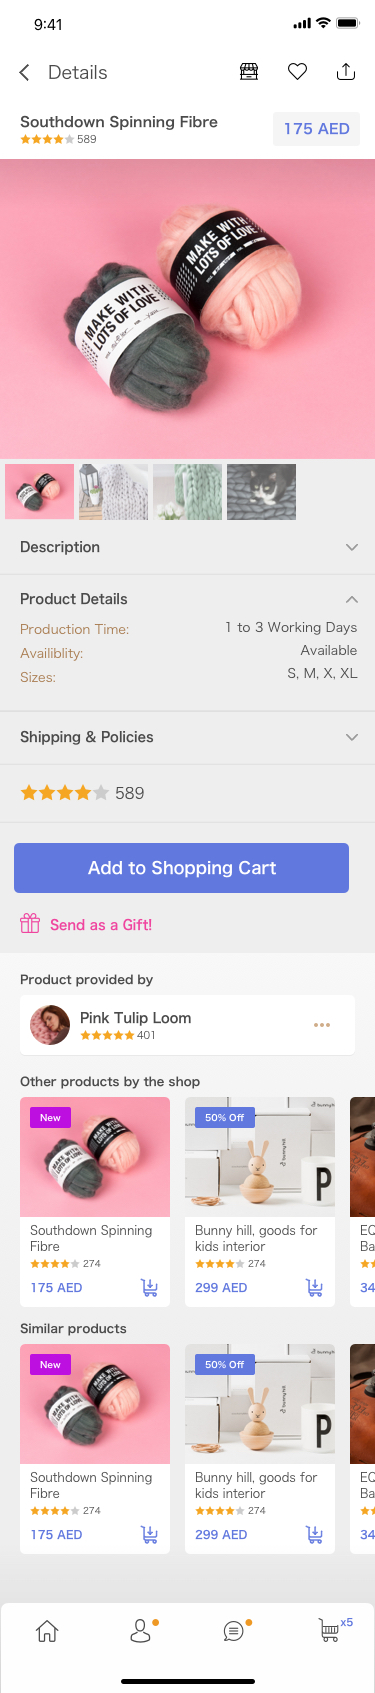
Text in this UI design:
EQ | Custom Leather Bags
340 AED
Similar products
EQ | Custom Leather Bags
340 AED
Other products by the shop
Pink Tulip Loom
401
Product provided by
Send as a Gift!
589
Shipping & Policies
Product Details
Production Time:
Availiblity:
Sizes:
1 to 3 Working Days
Available
S, M, X, XL
Description
175 AED
Southdown Spinning Fibre
589
Details